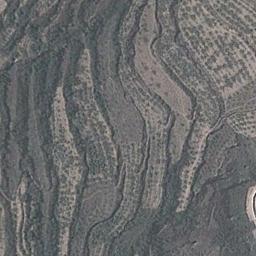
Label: terrace